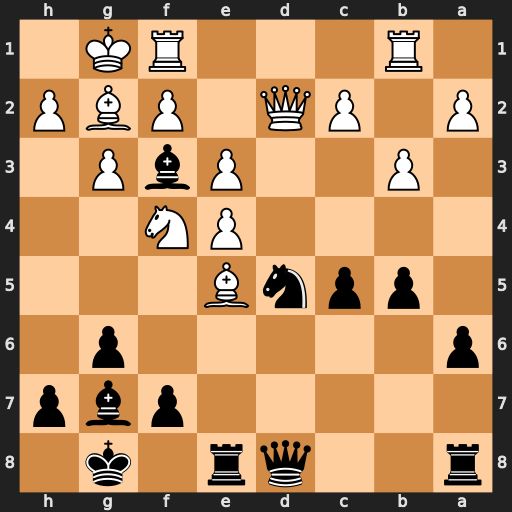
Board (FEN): r2qr1k1/5pbp/p5p1/1ppnB3/4PN2/1P2PbP1/P1PQ1PBP/1R3RK1
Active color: b
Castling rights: -
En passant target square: -
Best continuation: Nxf4 Bxf4 Qxd2